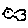
Label: bird